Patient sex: M
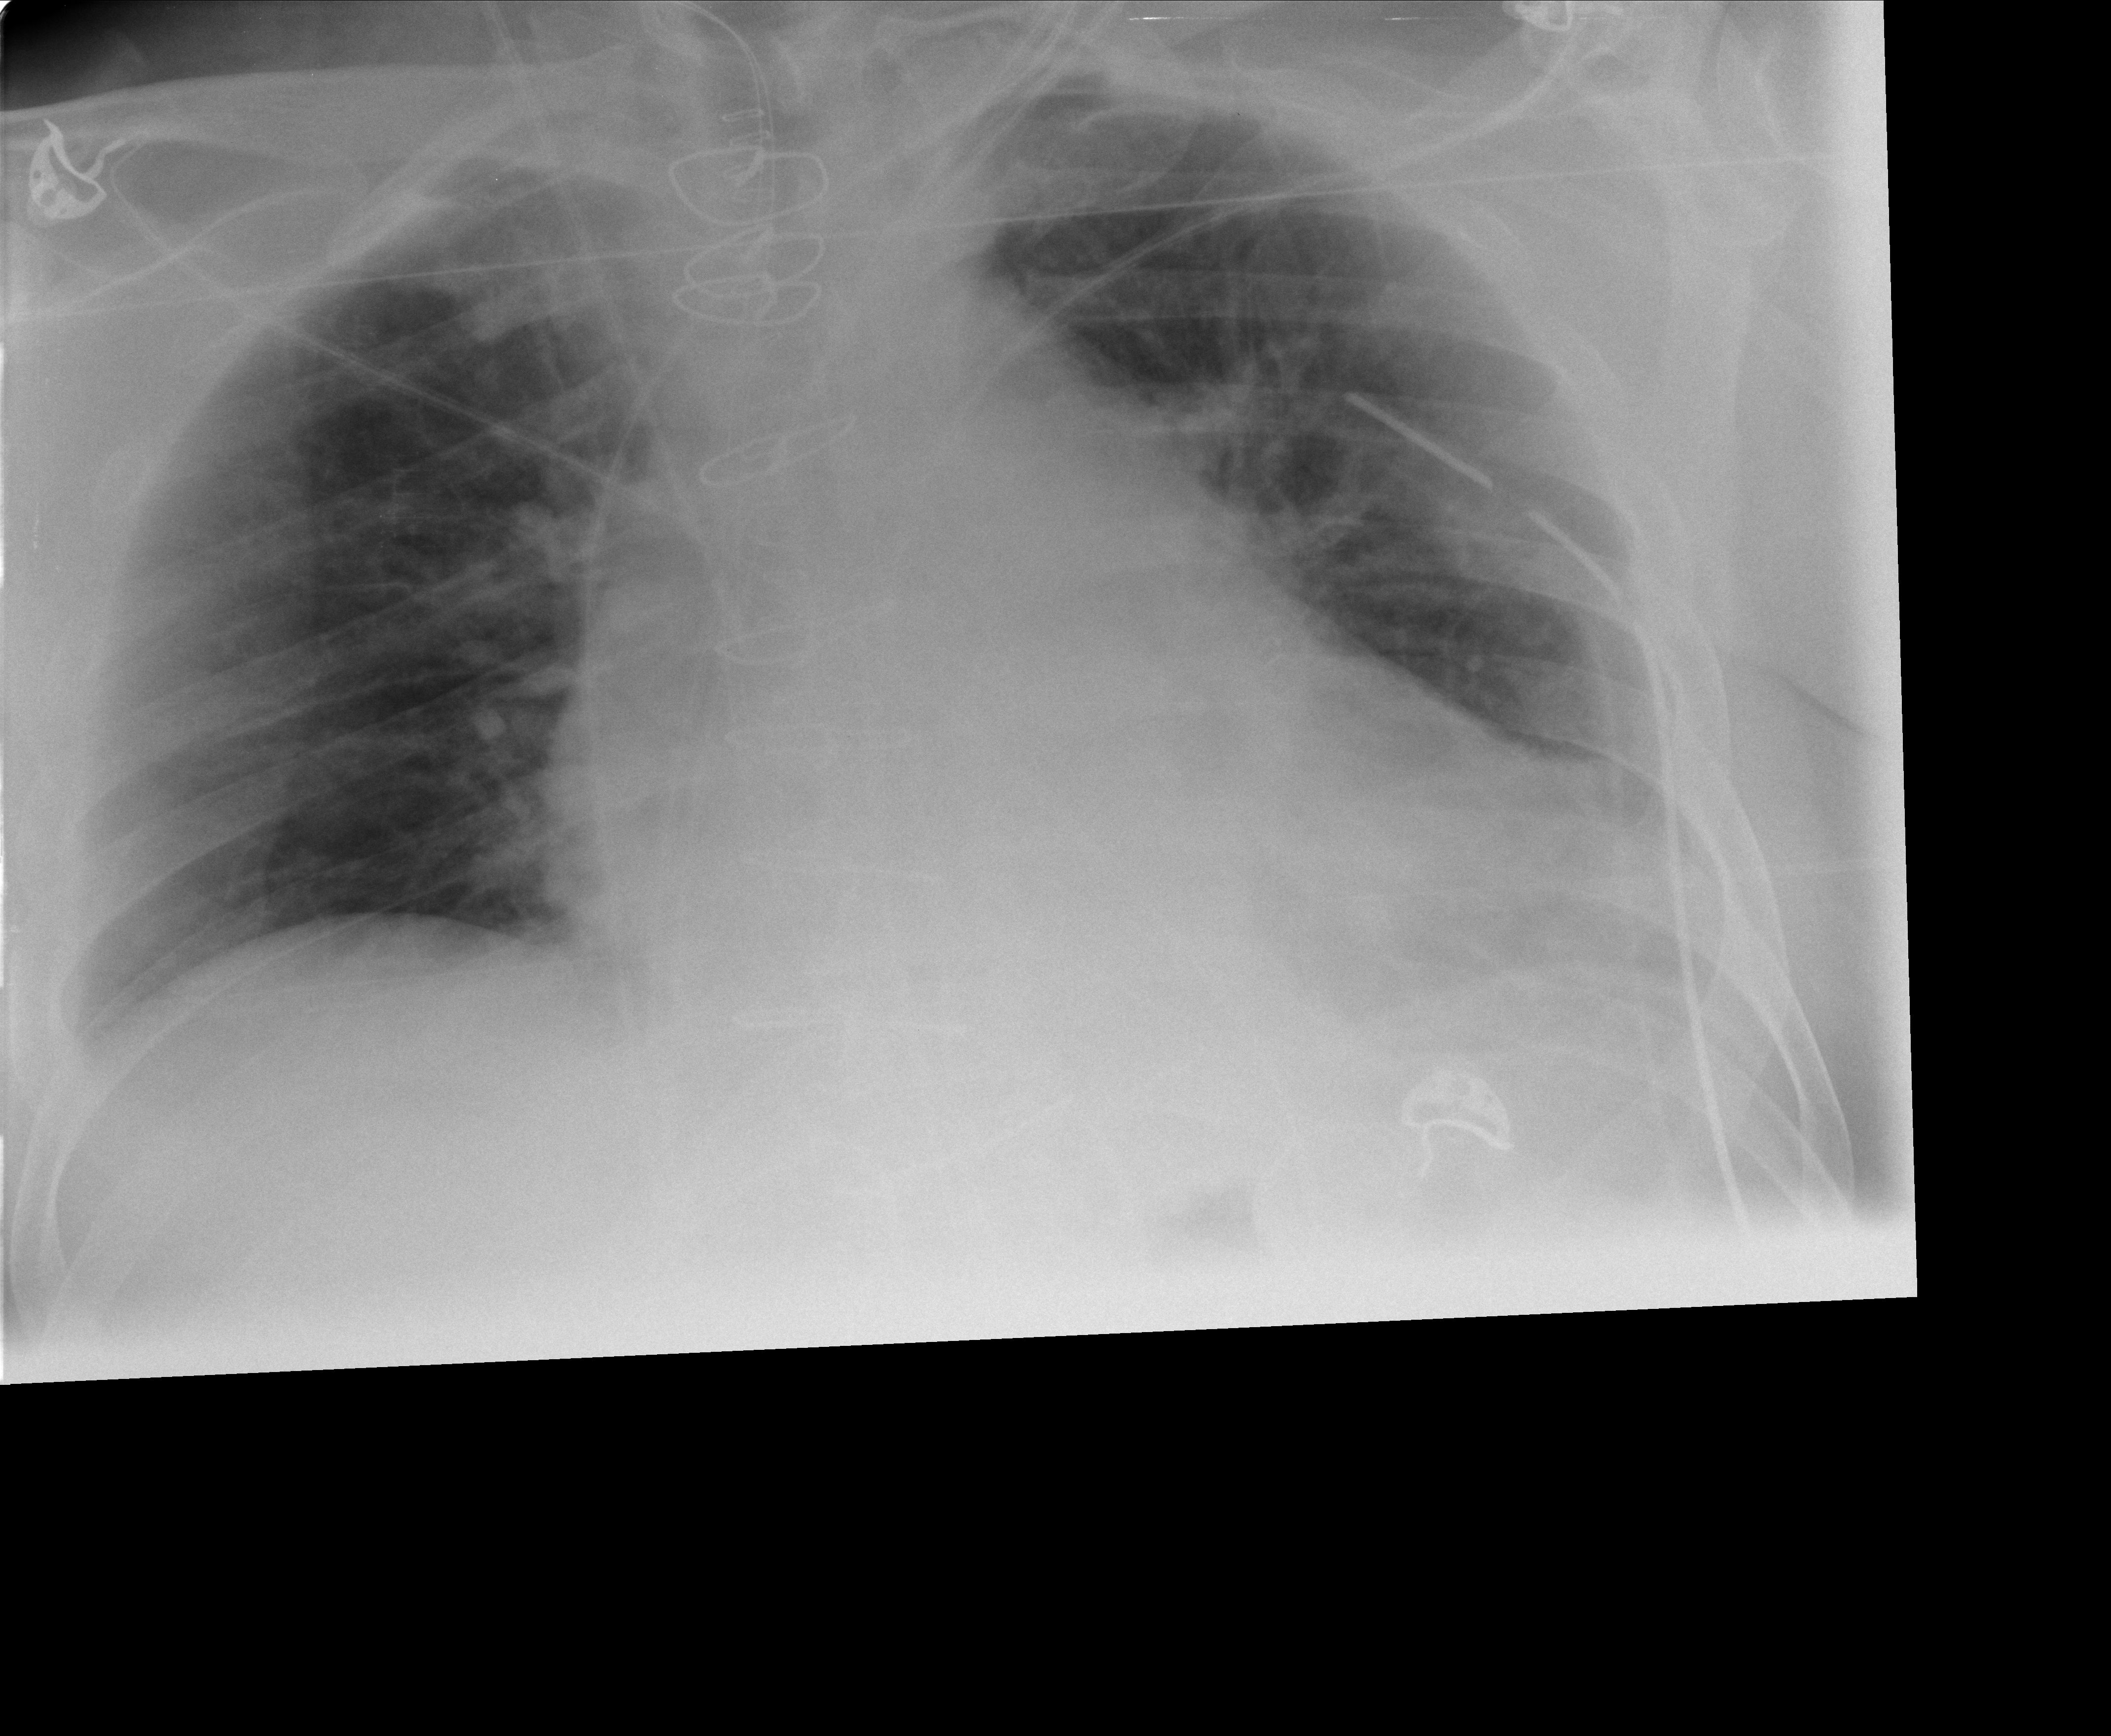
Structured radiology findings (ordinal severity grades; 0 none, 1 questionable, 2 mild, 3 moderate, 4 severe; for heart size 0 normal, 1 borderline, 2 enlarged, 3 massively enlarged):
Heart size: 2
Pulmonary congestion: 0
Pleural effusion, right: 0
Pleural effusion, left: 2
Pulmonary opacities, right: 0
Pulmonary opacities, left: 0
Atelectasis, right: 2
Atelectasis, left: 2